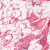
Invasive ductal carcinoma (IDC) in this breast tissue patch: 0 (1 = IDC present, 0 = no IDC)